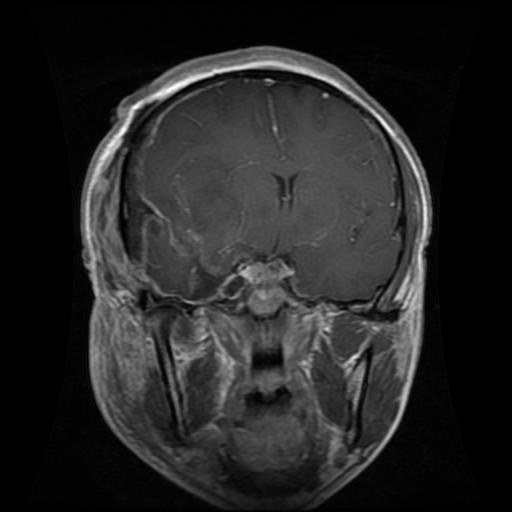
Label: glioma